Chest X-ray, AP view. Patient: 56 years old, sex F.
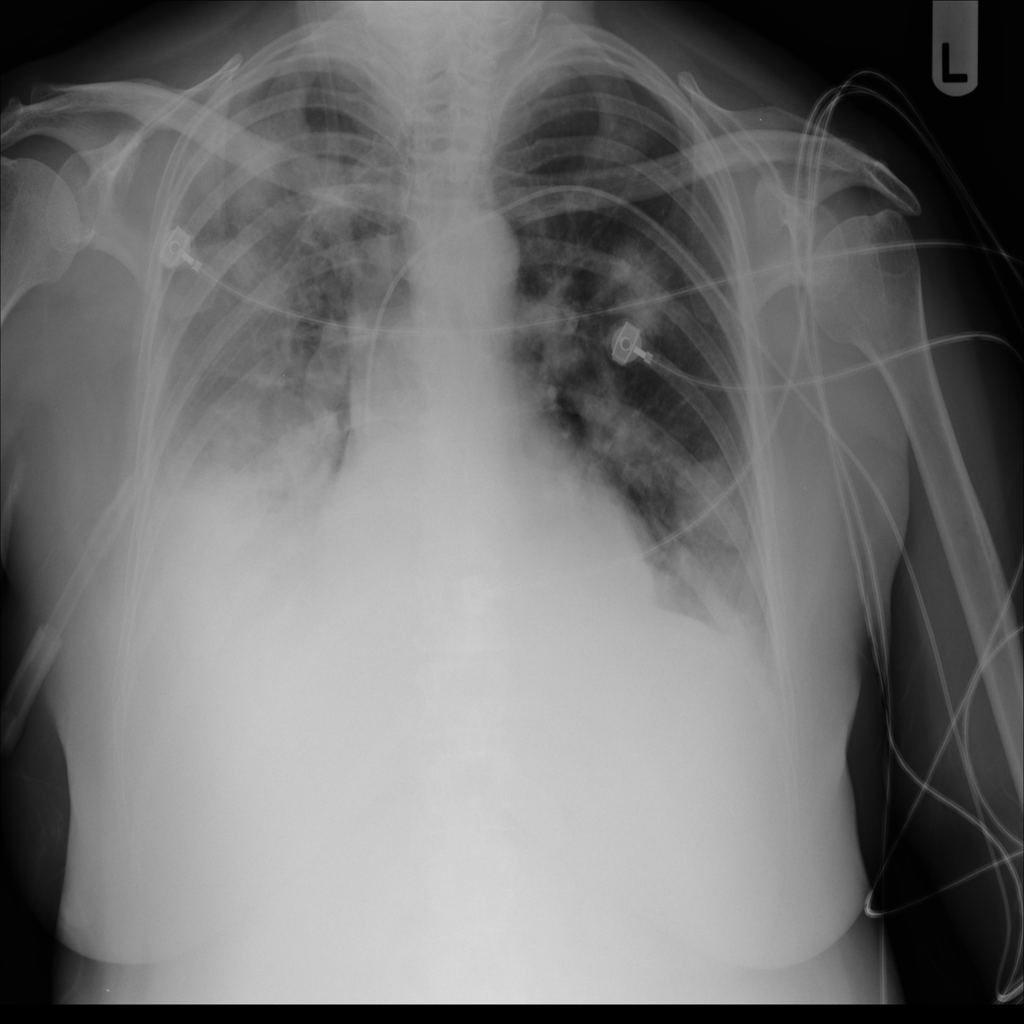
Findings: Mass